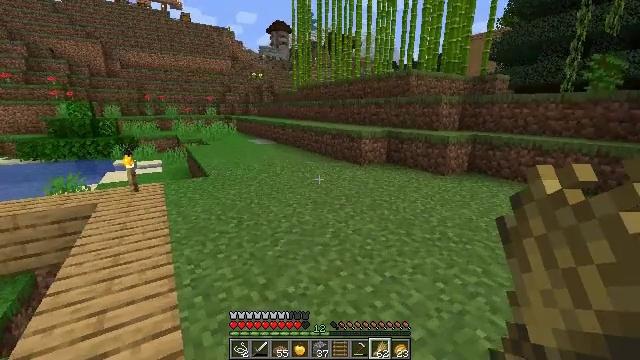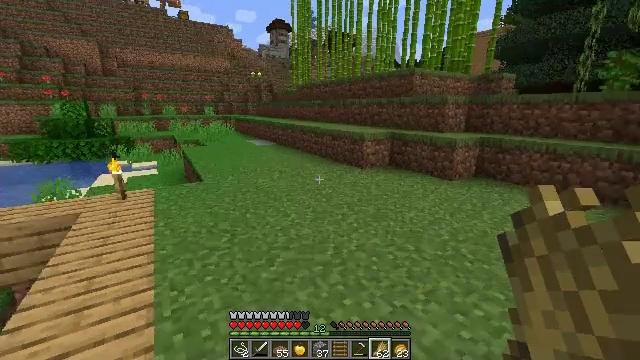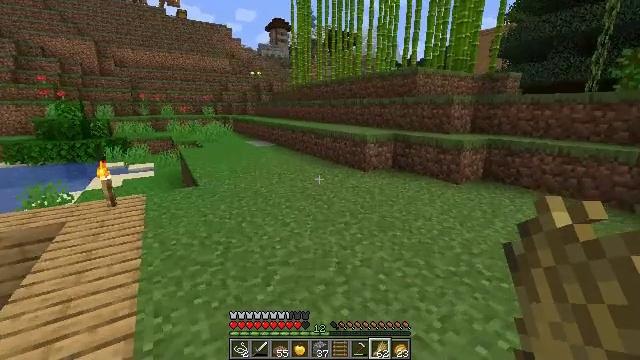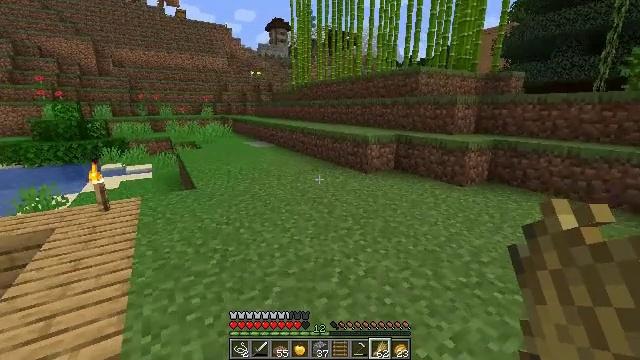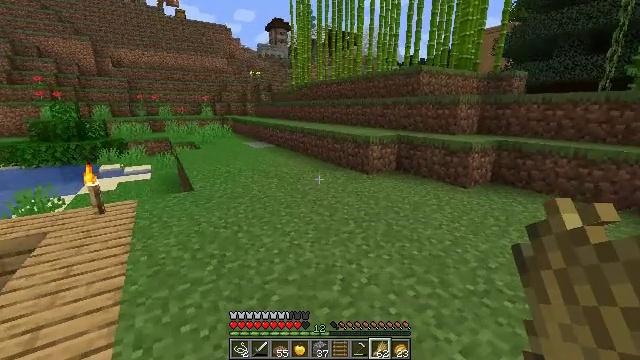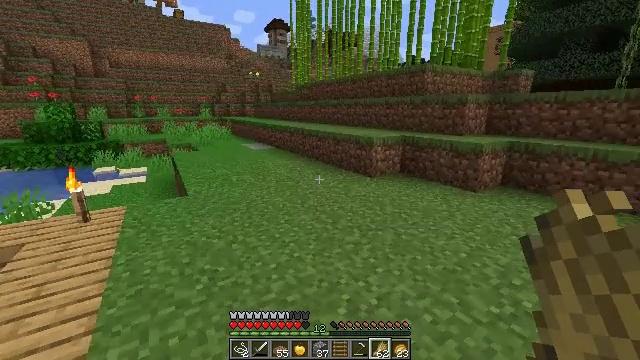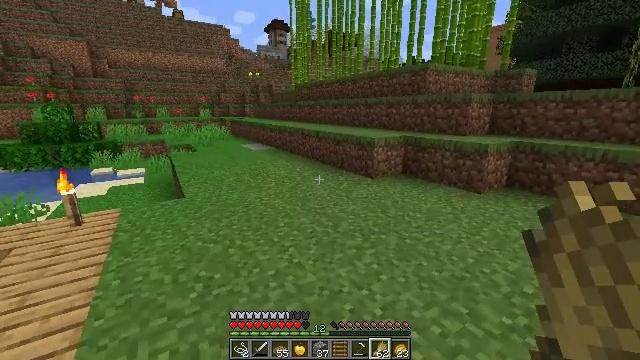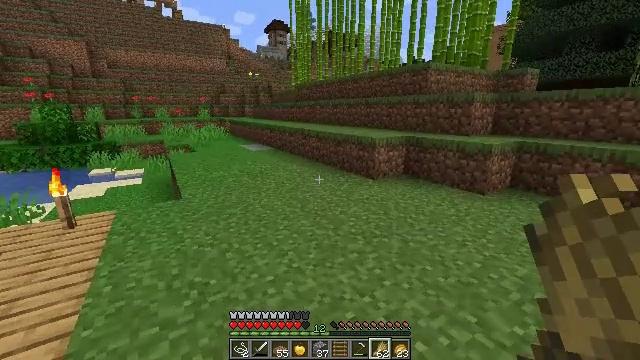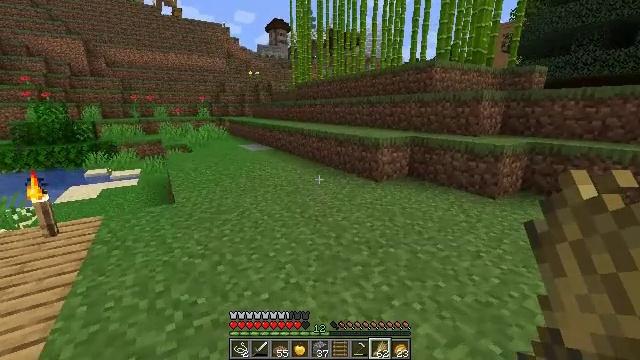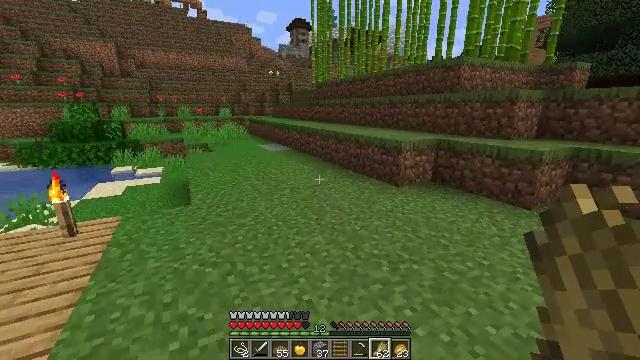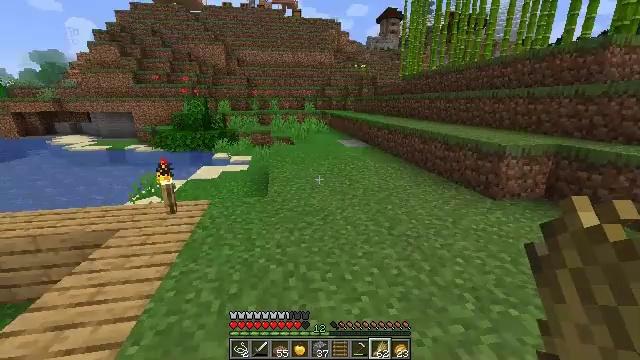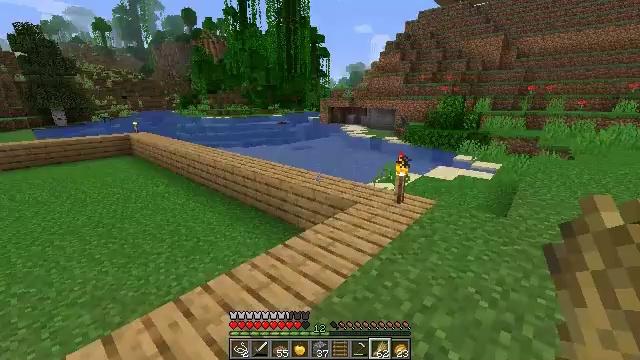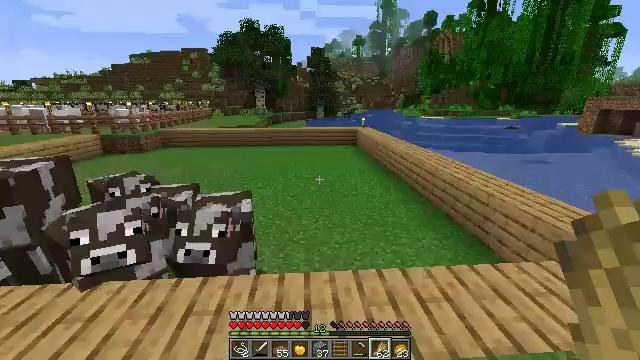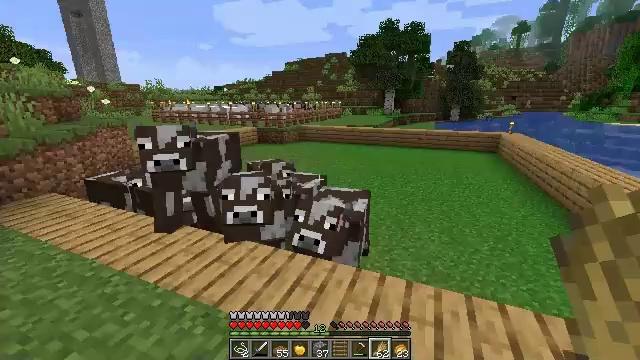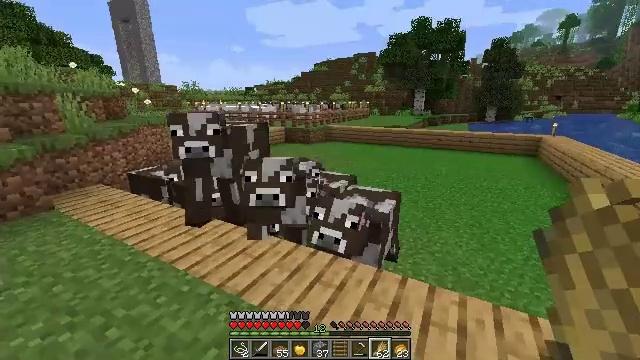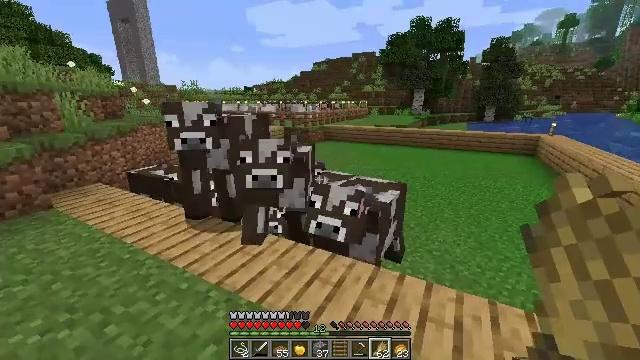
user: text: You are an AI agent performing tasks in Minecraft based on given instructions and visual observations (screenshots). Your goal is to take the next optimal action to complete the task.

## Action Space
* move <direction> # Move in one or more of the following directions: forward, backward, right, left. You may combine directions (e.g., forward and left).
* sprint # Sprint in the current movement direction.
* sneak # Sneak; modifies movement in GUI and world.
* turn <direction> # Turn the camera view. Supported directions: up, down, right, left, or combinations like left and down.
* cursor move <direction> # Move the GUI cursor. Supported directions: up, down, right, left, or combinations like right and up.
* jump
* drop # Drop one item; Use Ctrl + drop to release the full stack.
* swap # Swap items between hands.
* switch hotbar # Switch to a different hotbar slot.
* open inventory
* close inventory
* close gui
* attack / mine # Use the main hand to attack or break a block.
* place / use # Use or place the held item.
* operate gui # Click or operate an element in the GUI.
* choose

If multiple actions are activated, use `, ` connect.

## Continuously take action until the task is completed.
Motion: motion action
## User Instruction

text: Break the jungle trapdoor to collect it.
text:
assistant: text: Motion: move forward
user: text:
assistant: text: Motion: move forward
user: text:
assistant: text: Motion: move forward
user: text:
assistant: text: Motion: move forward
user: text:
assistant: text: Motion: move forward
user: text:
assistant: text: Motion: move forward
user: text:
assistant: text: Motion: move forward
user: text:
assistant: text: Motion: move forward
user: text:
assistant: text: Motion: move forward, turn left
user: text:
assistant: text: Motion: move forward, turn left and down
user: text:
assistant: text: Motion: turn left
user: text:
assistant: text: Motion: turn left
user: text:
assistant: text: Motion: turn left
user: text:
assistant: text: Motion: turn left
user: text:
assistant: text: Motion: no_op
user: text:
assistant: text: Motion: no_op
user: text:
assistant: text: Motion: no_op
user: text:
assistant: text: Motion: no_op
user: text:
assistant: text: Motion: no_op
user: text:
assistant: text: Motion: no_op
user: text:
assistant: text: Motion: no_op
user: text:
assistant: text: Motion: turn left
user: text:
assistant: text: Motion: no_op
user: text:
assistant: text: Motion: no_op
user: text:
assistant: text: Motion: no_op
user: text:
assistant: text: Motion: no_op
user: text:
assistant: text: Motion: no_op
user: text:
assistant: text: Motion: turn right and down
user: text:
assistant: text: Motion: turn right and down
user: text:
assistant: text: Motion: turn right and down